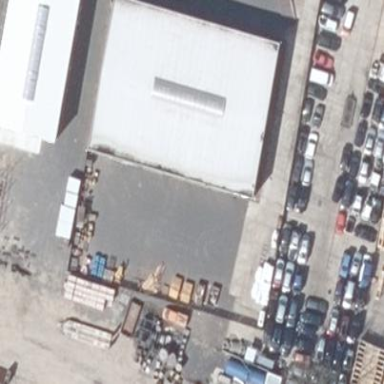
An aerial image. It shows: Industrial building.